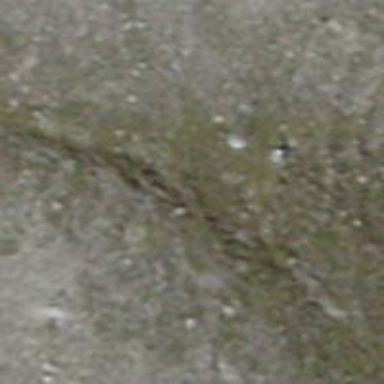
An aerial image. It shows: Pebblestone path.